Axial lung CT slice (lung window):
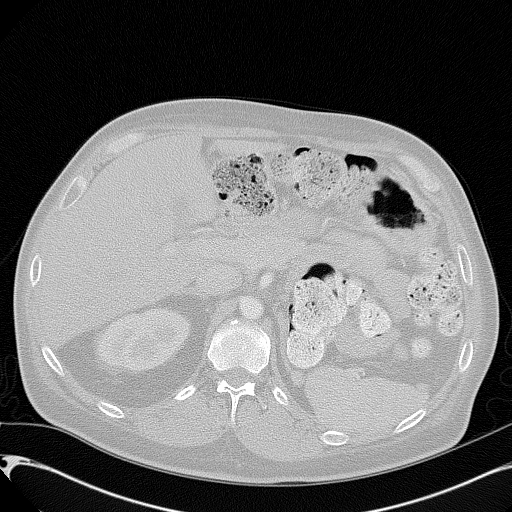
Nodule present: no